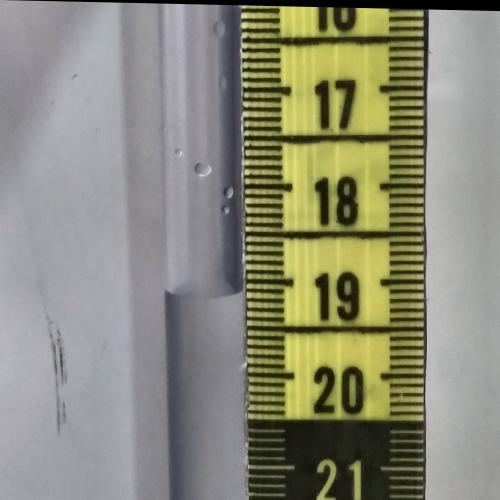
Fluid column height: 19.1 cm